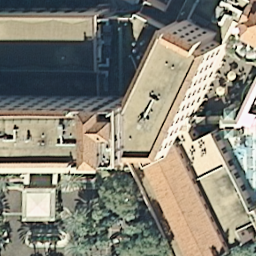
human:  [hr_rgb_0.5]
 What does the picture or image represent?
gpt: buildings